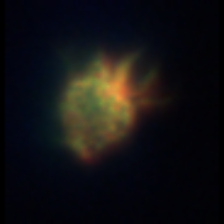
Taxon: Ciliates
Group: Other